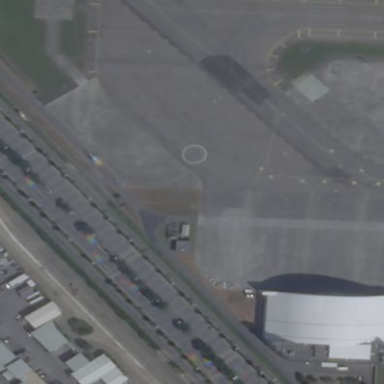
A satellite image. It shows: Image of helipad at airport.